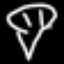
Label: diamond